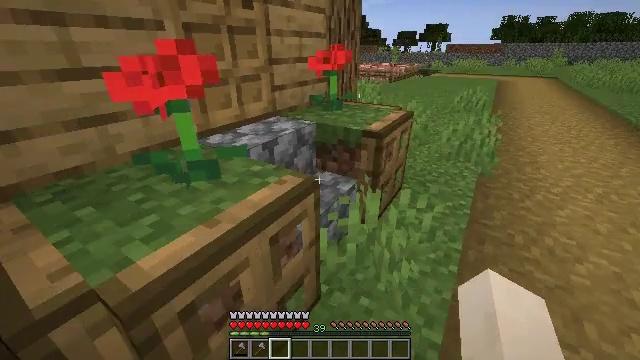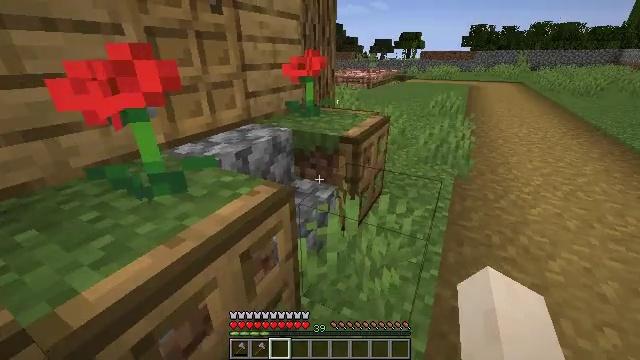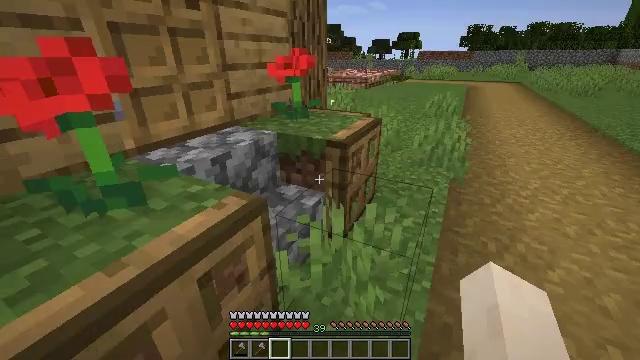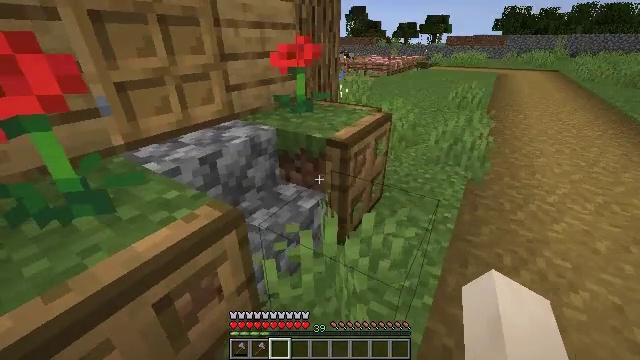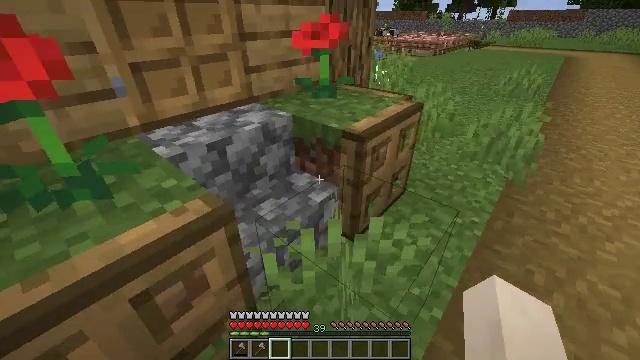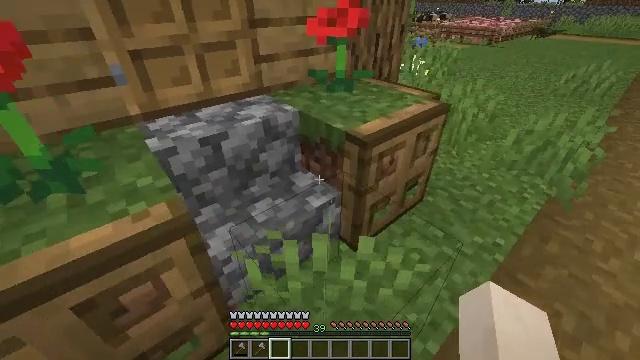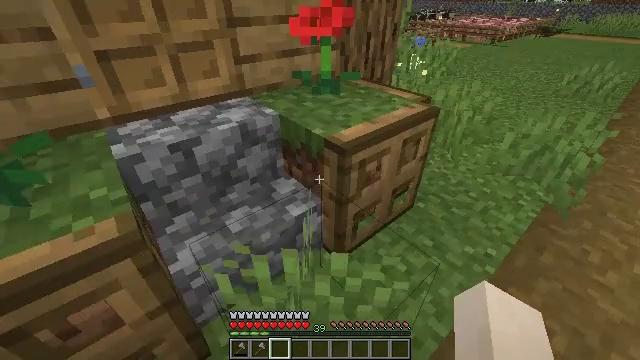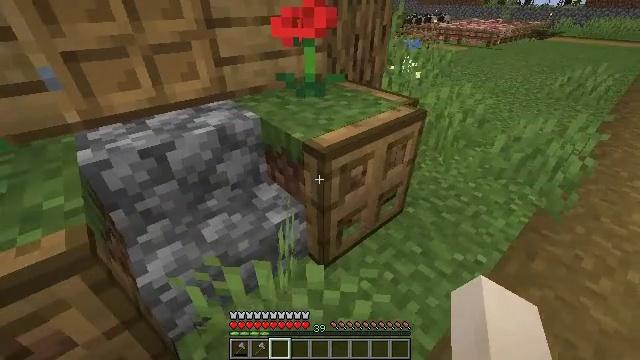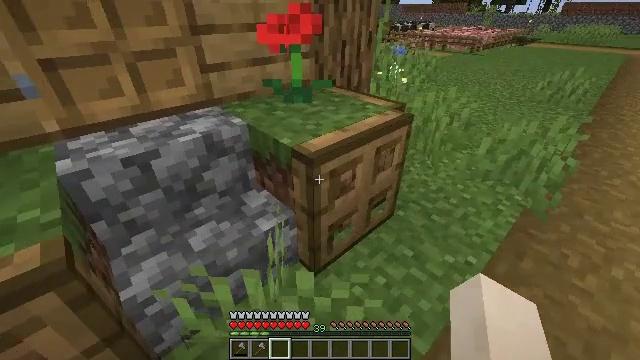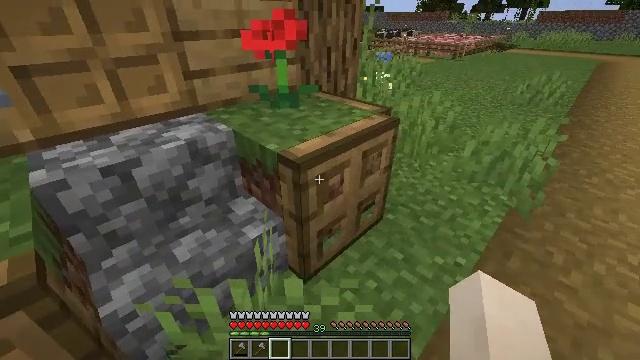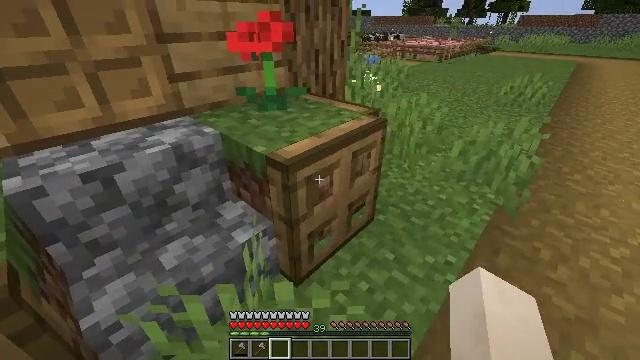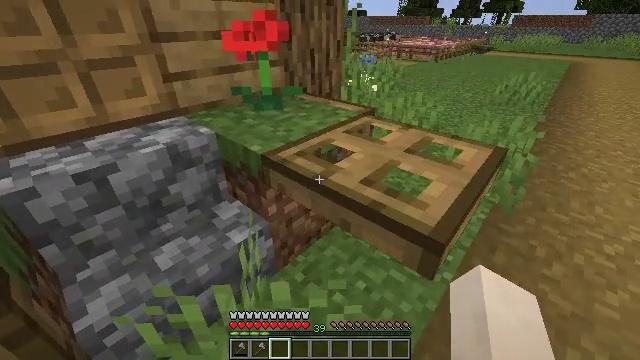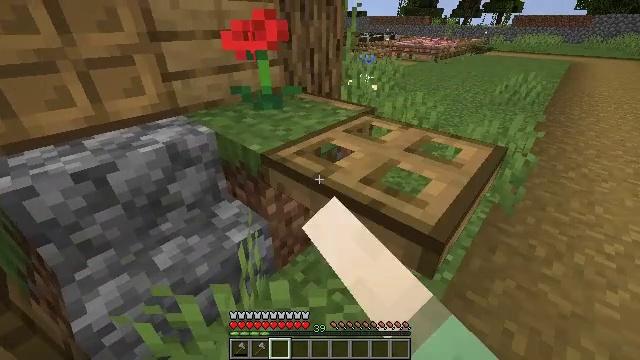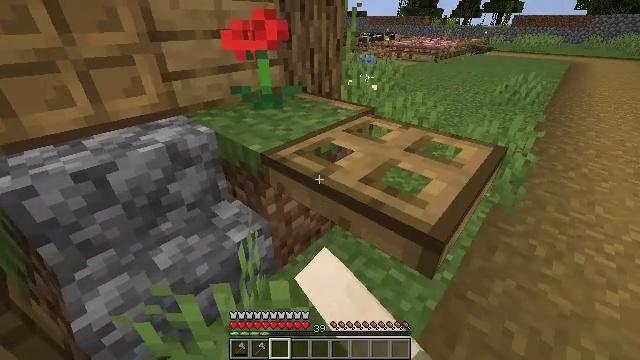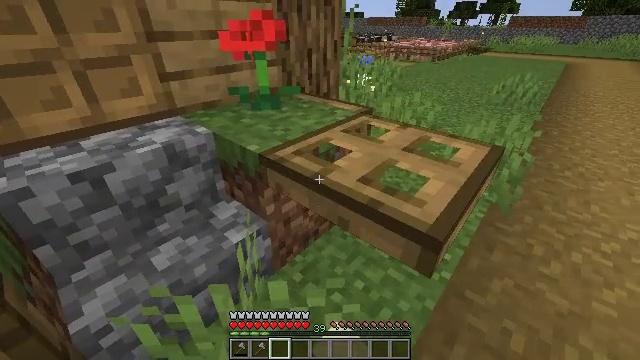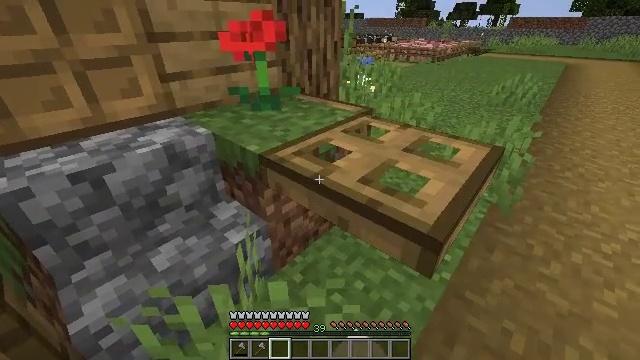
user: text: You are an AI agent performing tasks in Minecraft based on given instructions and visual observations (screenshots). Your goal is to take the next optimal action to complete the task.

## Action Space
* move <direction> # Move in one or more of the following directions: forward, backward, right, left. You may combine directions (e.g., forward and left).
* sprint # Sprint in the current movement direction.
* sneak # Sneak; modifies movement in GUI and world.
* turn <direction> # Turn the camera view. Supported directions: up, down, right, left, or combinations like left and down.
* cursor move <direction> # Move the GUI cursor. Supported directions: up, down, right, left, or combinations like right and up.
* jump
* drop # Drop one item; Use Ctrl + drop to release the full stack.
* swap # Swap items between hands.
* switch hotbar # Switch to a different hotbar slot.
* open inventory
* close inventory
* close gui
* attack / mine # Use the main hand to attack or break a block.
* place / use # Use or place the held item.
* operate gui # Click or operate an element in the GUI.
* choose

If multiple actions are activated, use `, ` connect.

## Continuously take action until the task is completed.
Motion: motion action
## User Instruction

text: Break the oak fence gate to collect it.
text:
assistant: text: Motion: move forward and move right, turn right and up
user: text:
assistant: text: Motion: move forward and move right
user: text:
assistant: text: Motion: move forward and move right, turn left and down
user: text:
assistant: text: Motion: move forward and move right, turn left and down
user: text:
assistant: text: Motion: move forward and move right, turn left and down
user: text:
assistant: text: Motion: no_op
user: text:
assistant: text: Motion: no_op
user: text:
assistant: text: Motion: turn right and up
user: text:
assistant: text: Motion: turn right and up
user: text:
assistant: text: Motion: turn right
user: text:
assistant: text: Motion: use / place
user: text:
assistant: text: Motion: use / place
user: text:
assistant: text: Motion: use / place
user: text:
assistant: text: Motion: no_op
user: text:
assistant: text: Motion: no_op
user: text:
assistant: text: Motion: use / place
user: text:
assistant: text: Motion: move forward, use / place
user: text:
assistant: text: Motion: move forward and move right, use / place
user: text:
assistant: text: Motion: move forward and move right
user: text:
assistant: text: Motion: move forward and move right
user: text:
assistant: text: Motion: move forward and move right
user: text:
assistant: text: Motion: move forward and move right
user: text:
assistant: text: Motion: move forward and move right
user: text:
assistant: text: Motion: move forward and move right
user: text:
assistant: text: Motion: move forward and move right
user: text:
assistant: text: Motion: move forward and move right, turn left and up
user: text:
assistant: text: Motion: move forward and move right, turn left and up
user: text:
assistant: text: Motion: move forward and move right
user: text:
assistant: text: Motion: move forward and move right, turn left
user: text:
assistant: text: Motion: move forward and move right, turn left